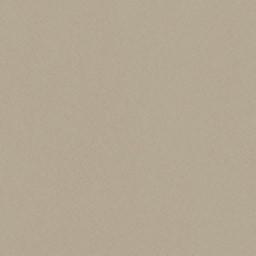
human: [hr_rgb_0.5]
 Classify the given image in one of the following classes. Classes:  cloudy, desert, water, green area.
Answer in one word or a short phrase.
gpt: desert